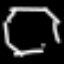
Label: octagon